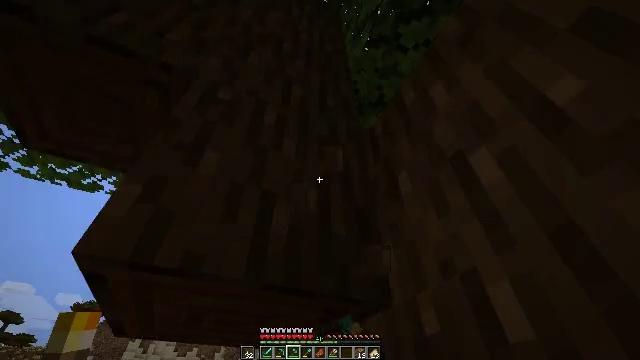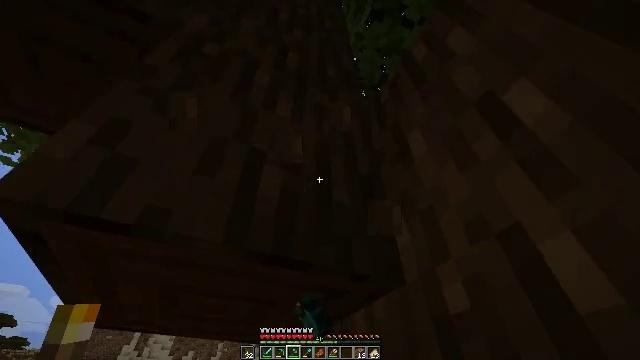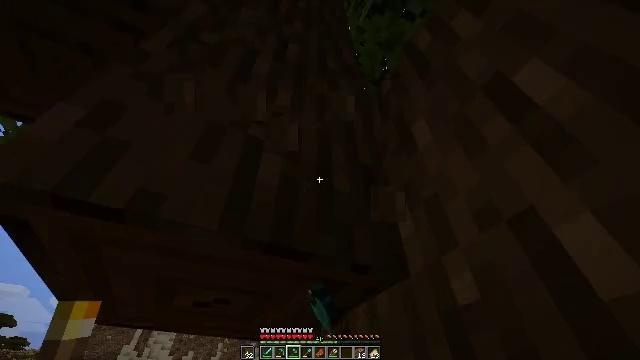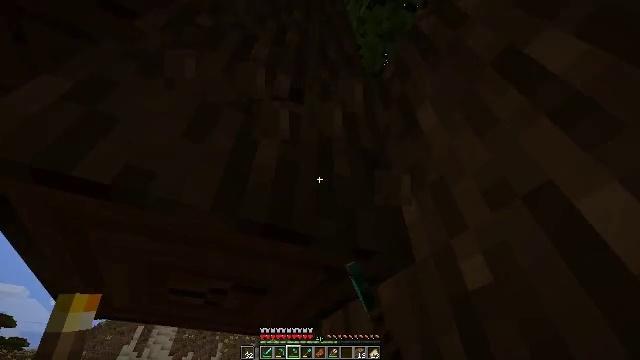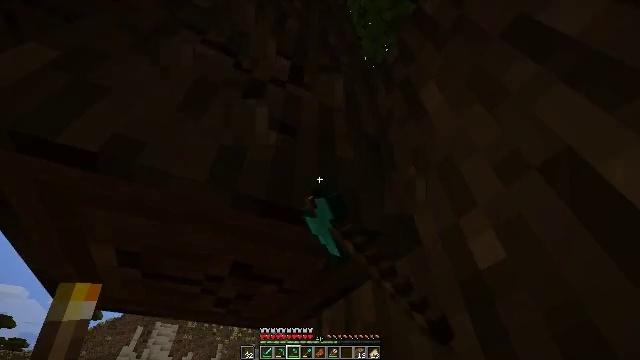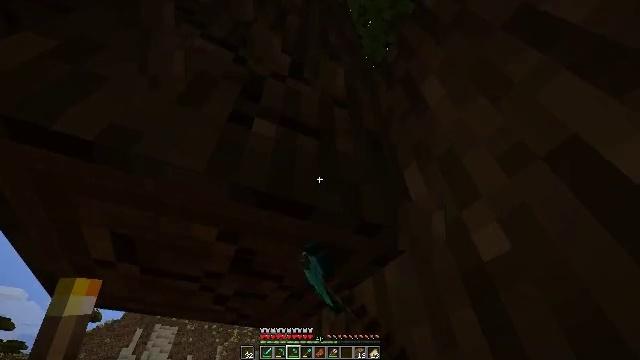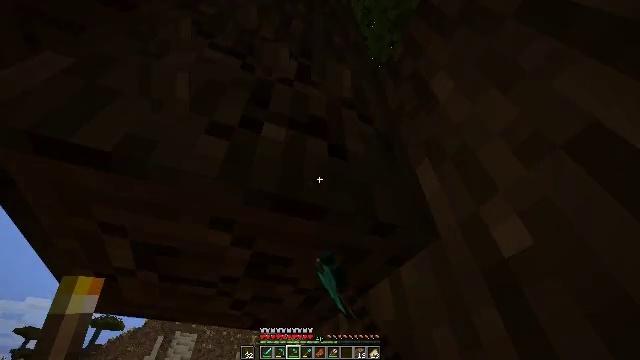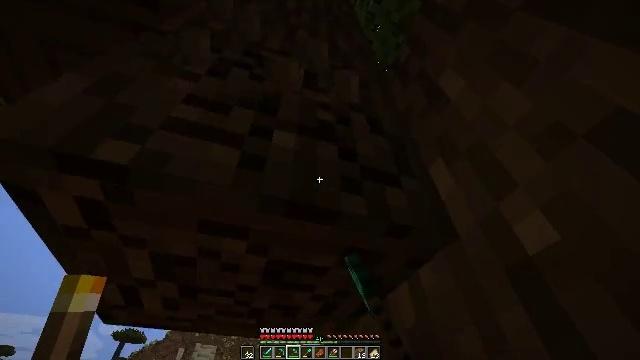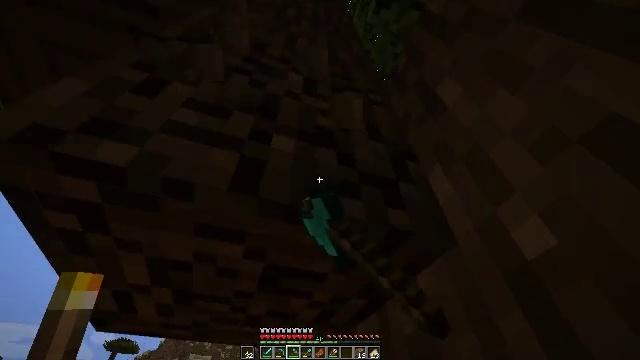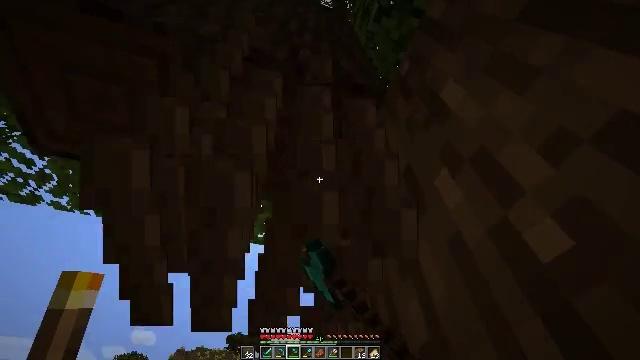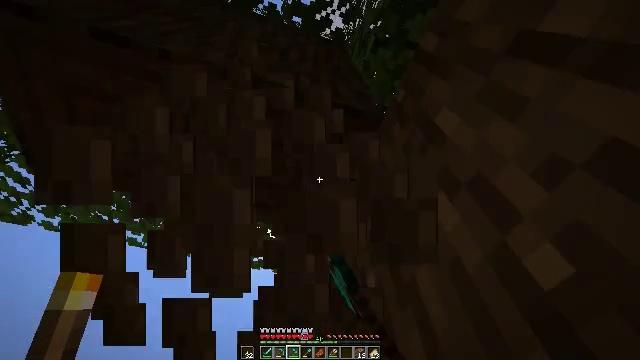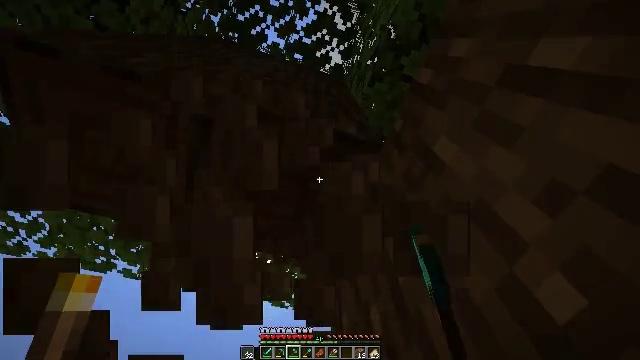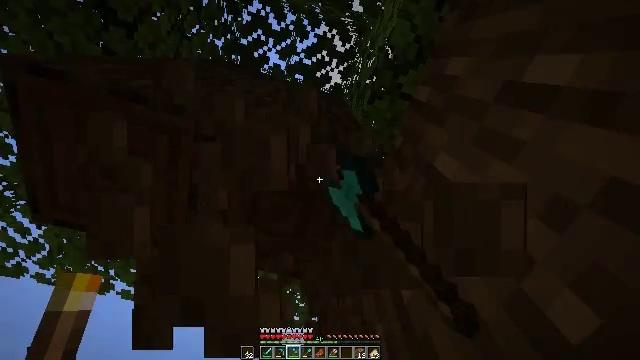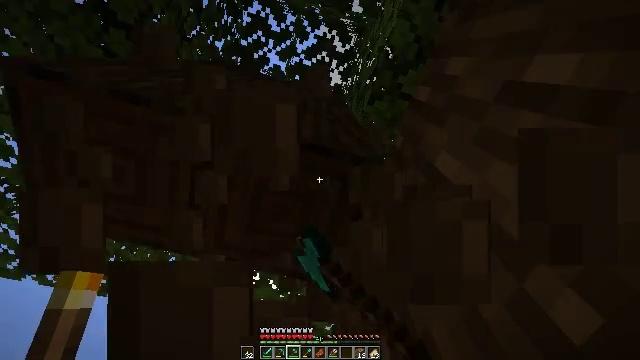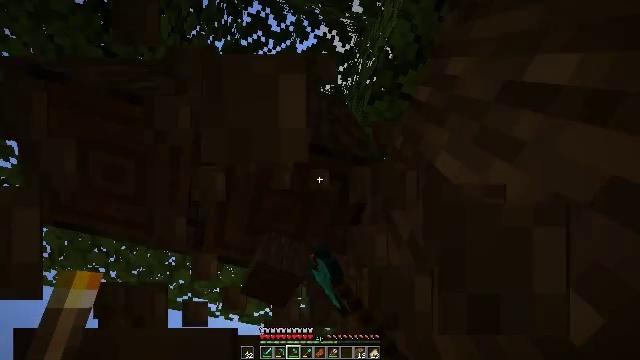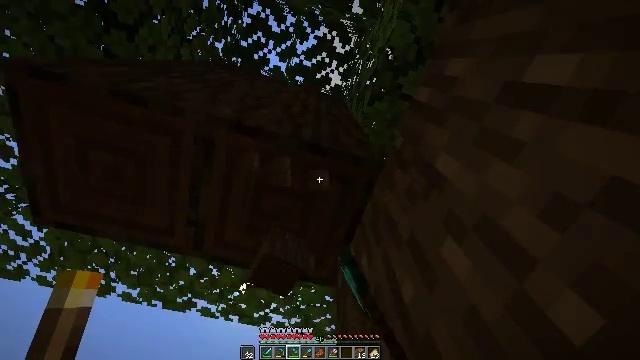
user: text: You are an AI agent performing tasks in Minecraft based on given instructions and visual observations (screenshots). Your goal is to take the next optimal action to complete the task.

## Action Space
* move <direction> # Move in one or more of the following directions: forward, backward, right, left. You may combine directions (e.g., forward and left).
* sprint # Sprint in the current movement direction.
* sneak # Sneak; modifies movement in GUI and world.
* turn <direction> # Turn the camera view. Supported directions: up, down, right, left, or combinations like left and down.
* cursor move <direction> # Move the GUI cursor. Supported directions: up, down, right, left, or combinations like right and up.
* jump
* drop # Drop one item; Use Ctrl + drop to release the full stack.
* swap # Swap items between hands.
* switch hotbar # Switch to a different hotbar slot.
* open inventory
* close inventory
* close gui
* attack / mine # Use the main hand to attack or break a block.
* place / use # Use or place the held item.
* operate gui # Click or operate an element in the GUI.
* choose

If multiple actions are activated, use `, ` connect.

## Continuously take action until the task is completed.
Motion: motion action
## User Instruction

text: Chop down the dark oak log.
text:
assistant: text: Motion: attack / mine
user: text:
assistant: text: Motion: attack / mine
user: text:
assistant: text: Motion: attack / mine
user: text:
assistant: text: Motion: attack / mine
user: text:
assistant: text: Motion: attack / mine
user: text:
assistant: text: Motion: turn left, attack / mine
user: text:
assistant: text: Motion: turn left and up, attack / mine
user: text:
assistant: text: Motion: turn up, attack / mine
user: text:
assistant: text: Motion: turn left and up, attack / mine
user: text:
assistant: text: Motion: turn up, attack / mine
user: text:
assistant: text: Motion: turn up, attack / mine
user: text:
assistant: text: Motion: turn up, attack / mine
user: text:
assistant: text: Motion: attack / mine
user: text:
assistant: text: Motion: attack / mine
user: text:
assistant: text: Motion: attack / mine
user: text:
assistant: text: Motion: attack / mine
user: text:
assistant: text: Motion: turn left and up, attack / mine
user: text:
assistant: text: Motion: move forward, turn left and up, attack / mine
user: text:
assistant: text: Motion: move forward, turn left, attack / mine
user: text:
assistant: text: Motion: move forward, attack / mine
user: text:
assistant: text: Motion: turn left, attack / mine
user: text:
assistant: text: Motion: turn left and up, attack / mine
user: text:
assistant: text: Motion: turn left and up, attack / mine
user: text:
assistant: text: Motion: turn up, attack / mine
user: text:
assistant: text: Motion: attack / mine
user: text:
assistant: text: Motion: turn left, attack / mine
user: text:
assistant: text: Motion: attack / mine
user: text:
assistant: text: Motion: attack / mine
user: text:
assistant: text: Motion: attack / mine
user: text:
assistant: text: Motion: attack / mine